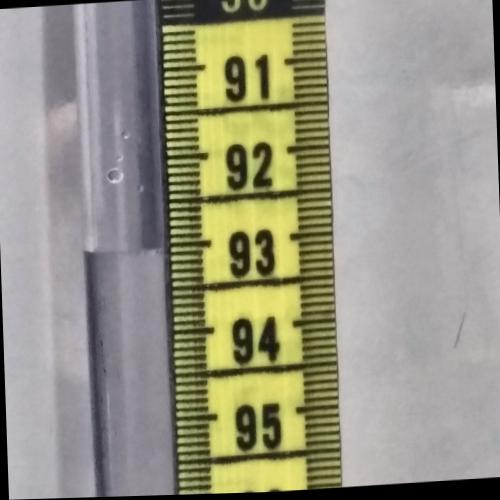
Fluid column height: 93.0 cm